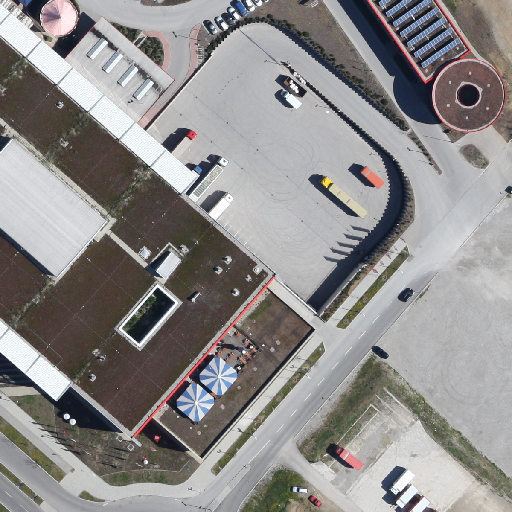
Referring expression: heavy-duty vehicle